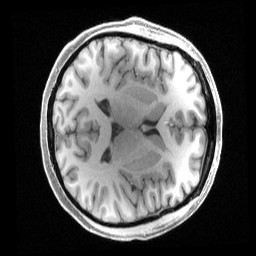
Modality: T1w
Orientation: axial
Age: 33
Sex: female
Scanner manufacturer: siemens
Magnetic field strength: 3 T
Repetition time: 2.4 s
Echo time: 0.00222 s